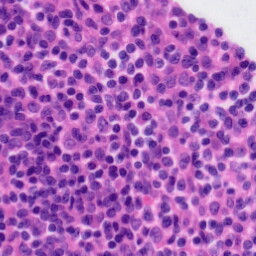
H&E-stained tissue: Tonsil